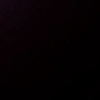
Label: space